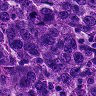
Metastatic tissue present: yes